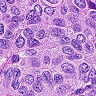
Metastatic tissue present: yes